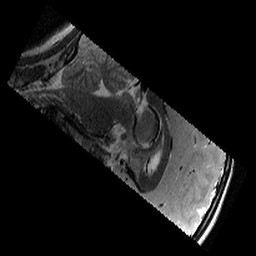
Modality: T2w
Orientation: sagittal
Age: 10
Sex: female
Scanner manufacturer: siemens
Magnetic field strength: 3 T
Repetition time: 9.23 s
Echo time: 0.067 s